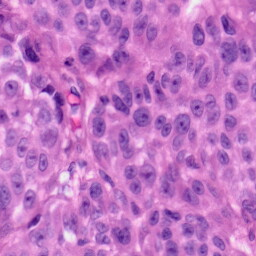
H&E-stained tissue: Skin